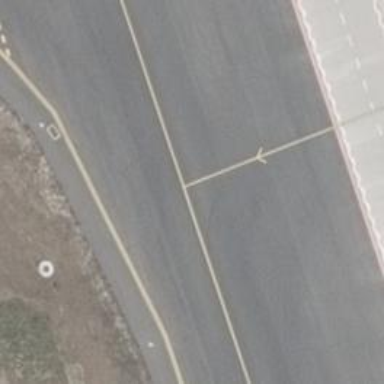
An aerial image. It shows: Parking position at the airport on concrete surface.